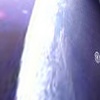
Label: sunburn